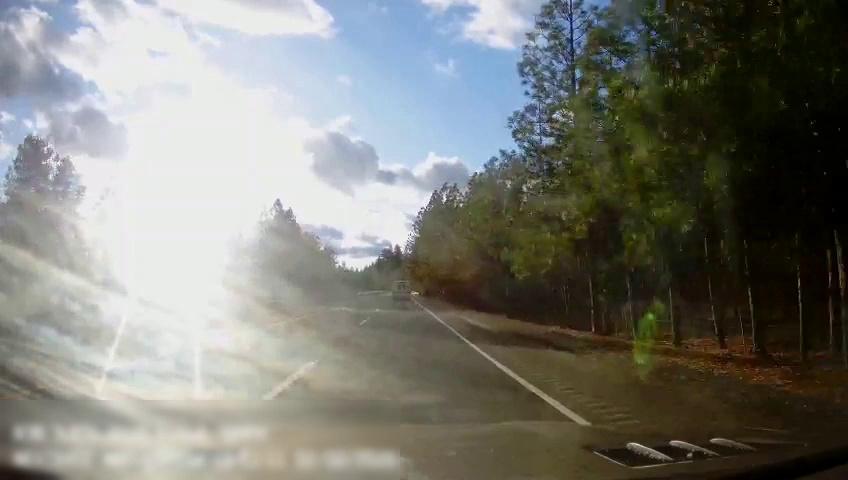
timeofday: Day
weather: Sunny
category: Drivable Space
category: Vehicles | Van
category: Lanes | Alternate Lane
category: Lanes | Current Lane
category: Lanes | Current Lane